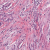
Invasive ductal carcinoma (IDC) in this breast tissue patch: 1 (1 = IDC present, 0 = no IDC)